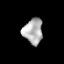
Tissue: prostate
Cell type: T cells
Senescence score: 0.3178
Nuclear area (px): 487
Mean DAPI intensity: 175.06